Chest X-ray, PA view. Patient: 38 years old, sex F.
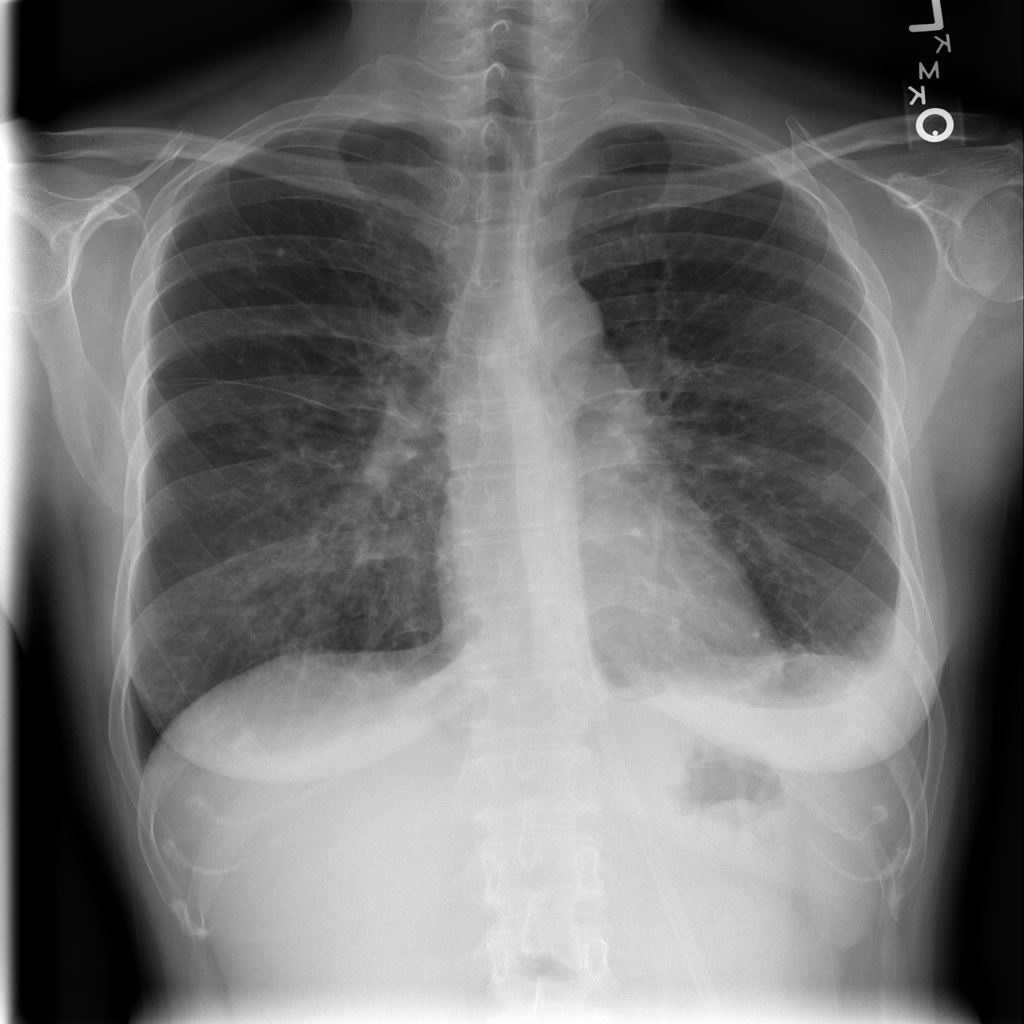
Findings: Effusion